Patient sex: M
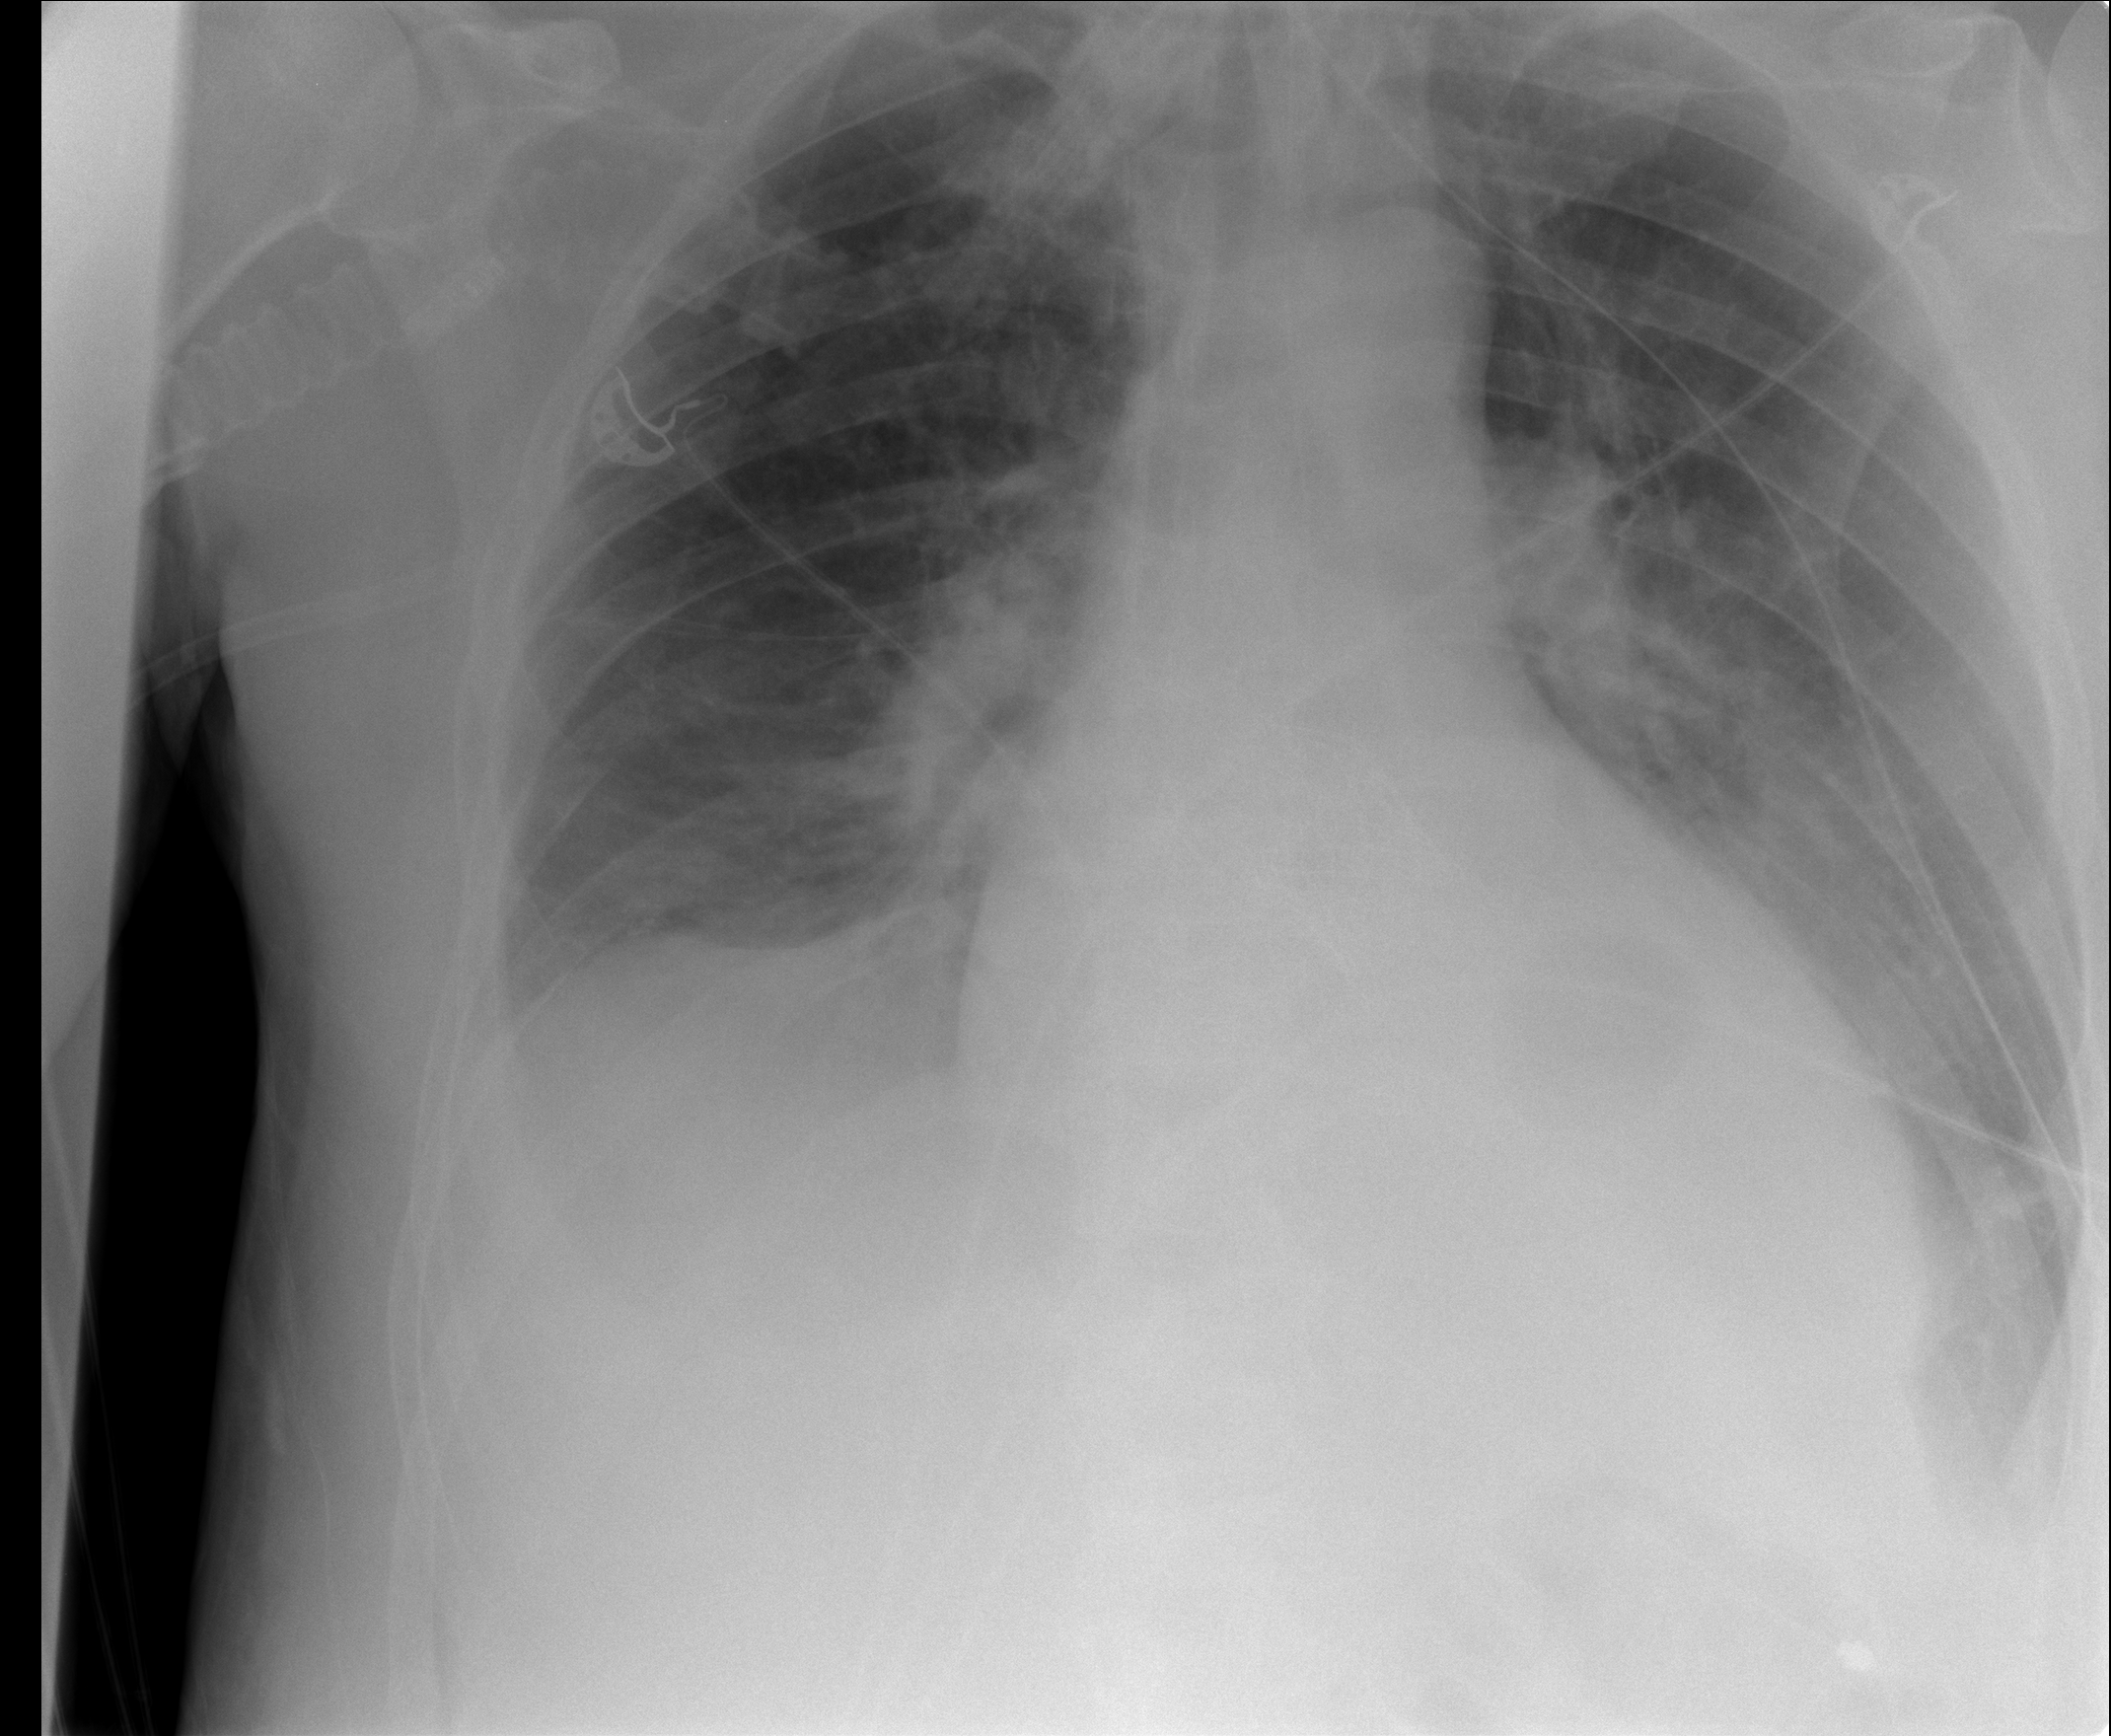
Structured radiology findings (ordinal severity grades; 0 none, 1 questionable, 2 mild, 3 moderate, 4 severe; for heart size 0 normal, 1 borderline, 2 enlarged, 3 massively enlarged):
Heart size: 2
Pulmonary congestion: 0
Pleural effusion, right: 2
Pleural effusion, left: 2
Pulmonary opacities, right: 2
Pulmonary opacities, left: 0
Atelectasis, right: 2
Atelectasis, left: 1